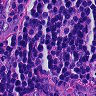
Metastatic tissue present: no